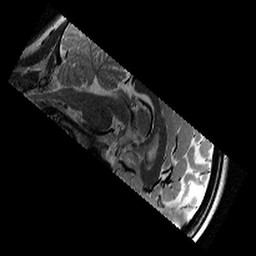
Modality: T2w
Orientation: sagittal
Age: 10
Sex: female
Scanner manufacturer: siemens
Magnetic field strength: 3 T
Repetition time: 9.23 s
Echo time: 0.067 s